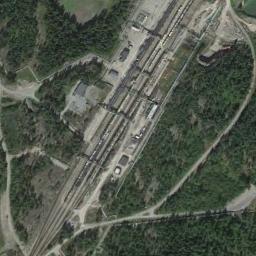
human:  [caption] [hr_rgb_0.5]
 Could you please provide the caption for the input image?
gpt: The railway station with some railways is surrounded by a forest and some trains are on the railways .

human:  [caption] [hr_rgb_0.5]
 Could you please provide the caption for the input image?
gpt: A well-equipped railway station in a good suburb .

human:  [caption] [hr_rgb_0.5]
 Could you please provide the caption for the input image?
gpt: The railway station is on the grass next to some trees .

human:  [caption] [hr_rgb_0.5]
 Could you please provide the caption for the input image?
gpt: There are many trees around the railway station .

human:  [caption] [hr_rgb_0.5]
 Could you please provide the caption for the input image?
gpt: There are many green trees around the railway station .